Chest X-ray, AP view. Patient: 21 years old, sex M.
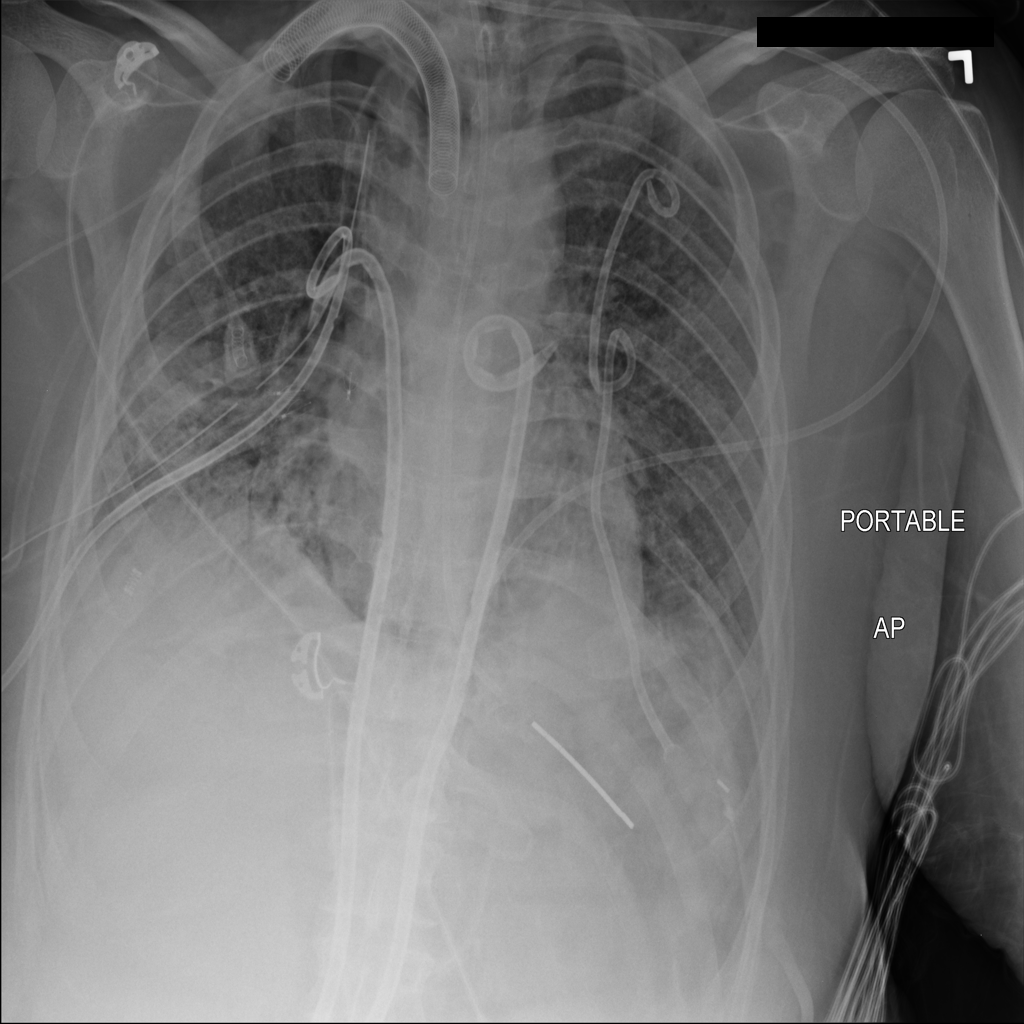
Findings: Atelectasis, Infiltration, Pneumothorax